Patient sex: M
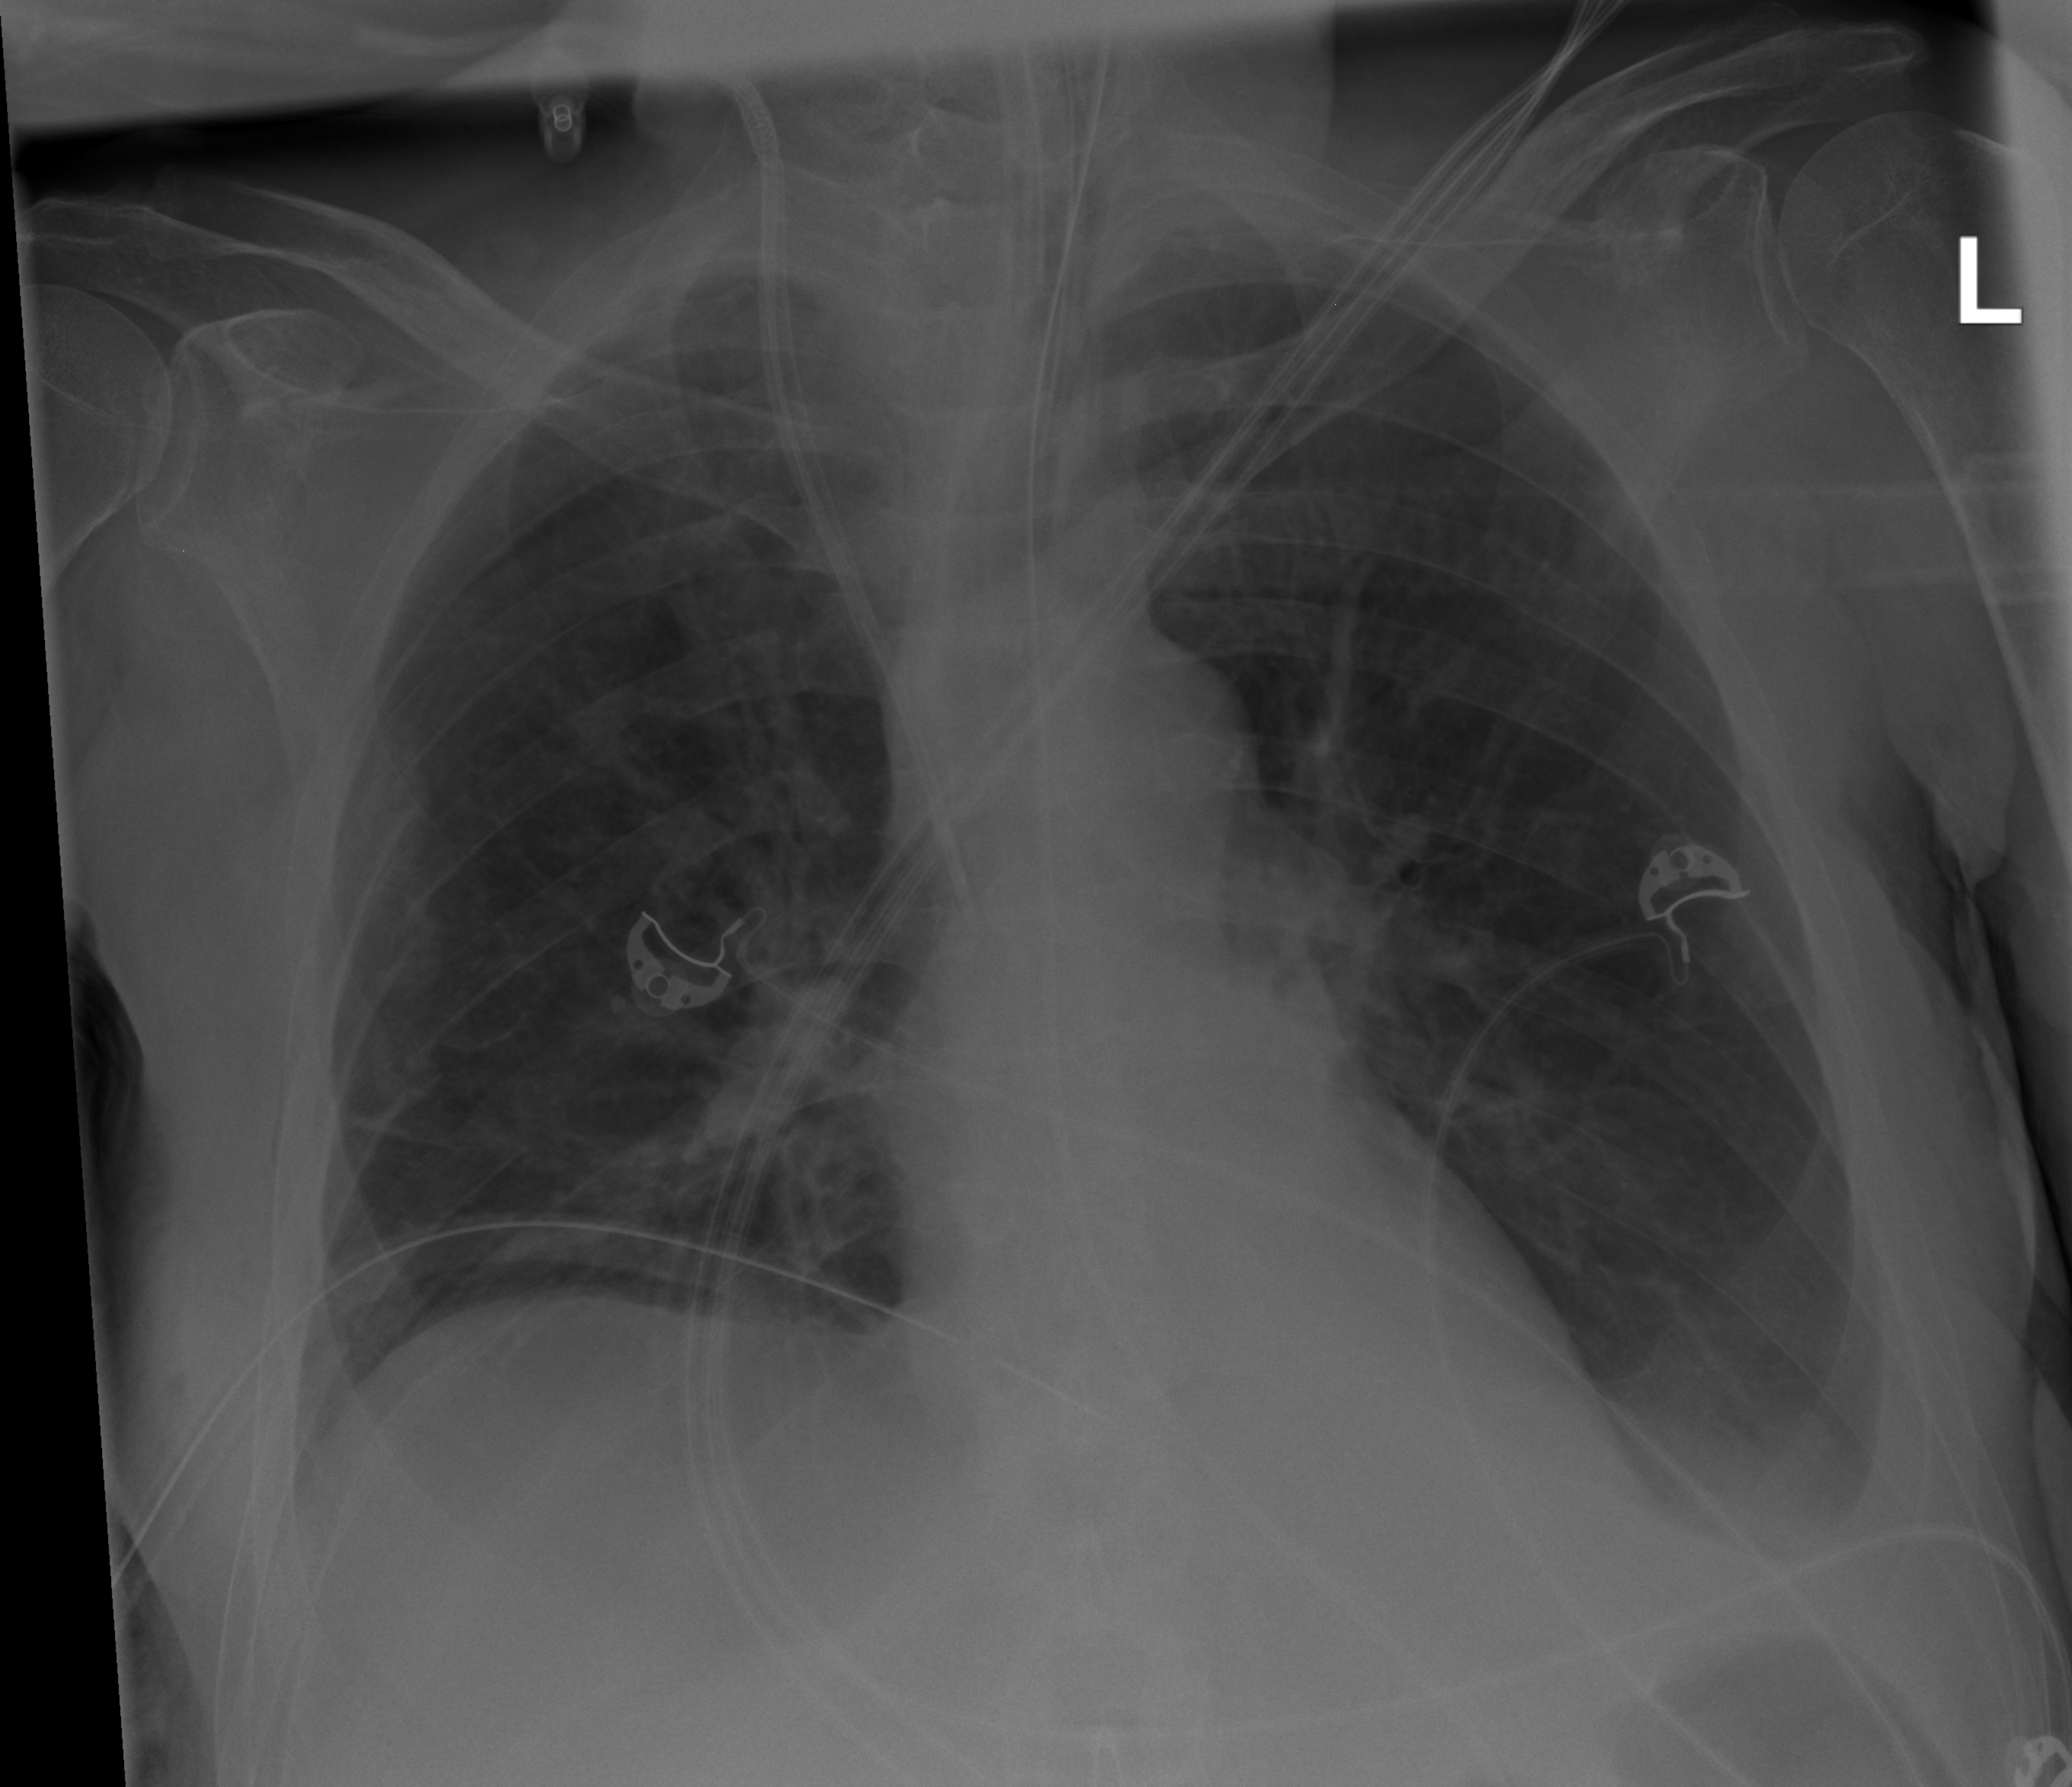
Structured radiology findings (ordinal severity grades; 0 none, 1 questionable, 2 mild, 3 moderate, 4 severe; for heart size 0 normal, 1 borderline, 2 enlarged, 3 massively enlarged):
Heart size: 0
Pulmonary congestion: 0
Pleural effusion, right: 0
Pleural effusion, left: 2
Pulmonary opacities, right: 2
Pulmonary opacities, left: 2
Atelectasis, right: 0
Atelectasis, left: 0